Question: I'm trying to modify the EditorPart controller for my web part. Basically what I want is to have my custom controls inside a box like the standard properties that can toggle between visible and hidden.

I've been googling for a while, but I cannot seem to find an answer.
I know I can use the Category property to accomplish this when adding web part properties directly to the web part, but I've extended the EditorPart controller and so I don't think I can simply add [Category("Feed settings")] to the TextBox and LiteralControls I'm creating (correct?).
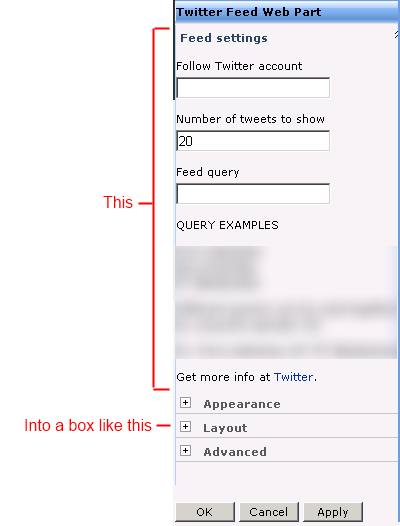
Answer: What you'd need for a standard property is to mark it with the Category attribute:
'''
[Category("My Category")]
public string FeedQuery { get; set; }
'''
(You'll need to add the System.ComponentModel namespace to your class file).
For editor parts it is not so simple. It appears that you can't add them to the standard categories. It is possible to style the editor part to resemble the OOB panels <URL>